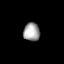
Tissue: lung
Cell type: Fibroblasts
Senescence score: 0.6776
Nuclear area (px): 297
Mean DAPI intensity: 160.613